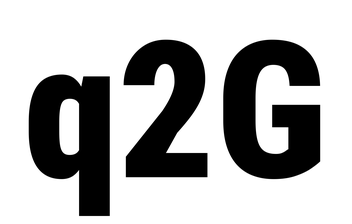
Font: Roboto_Condensed_Black